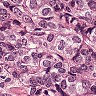
Metastatic tissue present: yes